【题型】填空题　【知识点】平面几何　【难度】medium
如图，$\triangle ABC$ 中，$AC=3$，$BC=4$，$AB=5$．四边形 $ABEF$ 是正方形，点 $D$ 是直线 $BC$ 上一点，且 $CD=1$．$P$ 是线段 $DE$ 上一点，且 $PD=\frac{2}{3}DE$．过点 $P$ 作直线 $l$ 与 $BC$ 平行，分别交 $AB$，$AD$ 于点 $G$，$H$，则 $GH$ 的长是 $\underline{\frac{1}{3}}$ 或 $\underline{\frac{5}{9}}$．

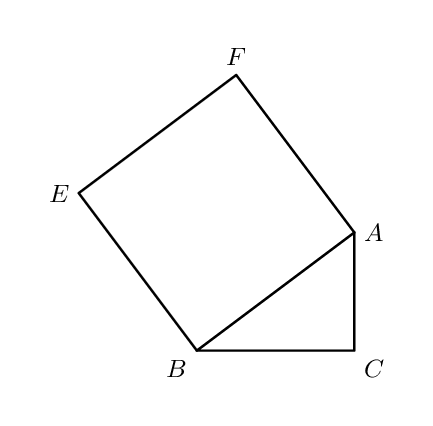
【解答】
【分析】结合勾股定理逆定理判断$\triangle ABC$是直角三角形，通过证明$\triangle GBM \backsim \triangle BCA$，$\triangle AGH \backsim \triangle ABD$，然后利用相似三角形的性质求解，注意对于点$C$的位置要进行分类讨论。

【解答】解：$\because \triangle ABC$中，$AC=3$，$BC=4$，$AB=5$，

$\therefore AC^2 + BC^2 = 25$，$AB^2 = 25$，

$\therefore AC^2 + BC^2 = AB^2$，

$\therefore \triangle ABC$为直角三角形，

$^{\textcircled{1}}$当点$D$位于$C$点左侧时，如图：

设直线$l$交$BE$于点$M$，

$\because l \parallel BC$，

$\therefore \frac{BM}{BE} = \frac{D_1P}{D_1E}$，$\angle MGB = \angle ABC$，

又$\because$四边形$ABEF$是正方形，且$PD_1 = \frac{2}{3}D_1E$，

$\therefore BE = AB = 5$，$\angle EBA = 90^\circ$，

即$\frac{BM}{5} = \frac{2}{3}$，

解得：$BM = \frac{10}{3}$，

$\because \angle MGB = \angle ABC$，$\angle EBA = \angle ACB = 90^\circ$，

$\therefore \triangle GBM \backsim \triangle BCA$，

$\therefore \frac{GB}{BM} = \frac{BC}{AC}$，

$\therefore \frac{GB}{\frac{10}{3}} = \frac{4}{3}$，

解得：$GB = \frac{40}{9}$，

$\therefore AG = AB - GB = \frac{5}{9}$，

$\because l \parallel BC$，

$\therefore \triangle AGH \backsim \triangle ABD_1$，

$\therefore \frac{GH}{BD_1} = \frac{AG}{AB}$，

$\because CD_1 = 1$，

$\therefore BD_1 = BC - CD_1 = 3$，

$\therefore \frac{GH}{3} = \frac{\frac{5}{9}}{5}$，

解得：$GH = \frac{1}{3}$；

$^{\textcircled{2}}$当点$D$位于$C$点右侧时，如图：

与①同理，此时$BD_2 = BC + CD_2 = 5$，

$\therefore \frac{GH}{5} = \frac{\frac{5}{9}}{5}$，

解得：$GH = \frac{5}{9}$，

综上，$GH$的长为$\frac{1}{3}$或$\frac{5}{9}$，

故答案为：$\frac{1}{3}$或$\frac{5}{9}$。
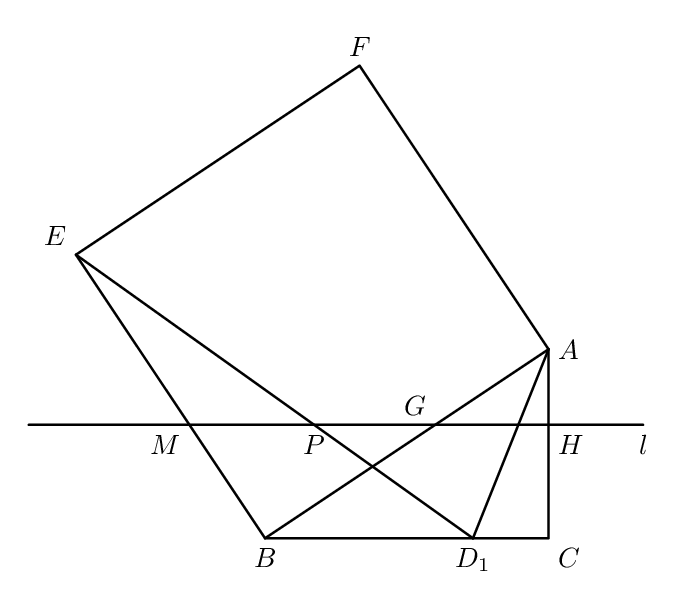
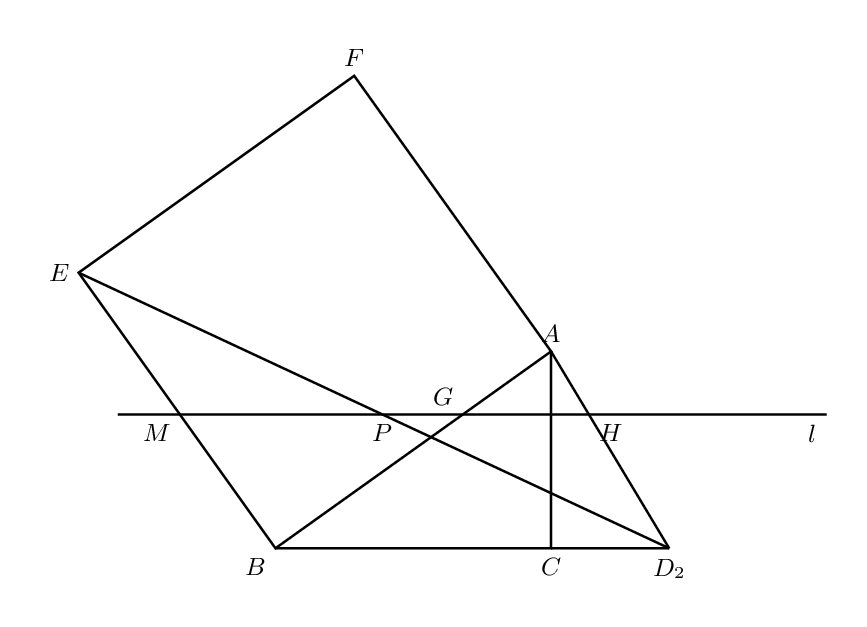